Question: How can I deserialize a string in case-sensitive way? It looks like serialization is case-sensitive, what's the point in deserialization being not case-sensitive??

: trying to localize where and what is going on under the hood, I've set up DEBUGGER to download symbols and stepped into the FCL .NET code. I've stuck near these code (DbConnectionOptions.cs lines 873-921):
'''
private static NameValuePair ParseInternal(Hashtable parsetable, string connectionString, bool buildChain, Hashtable synonyms, bool firstKey) {
Debug.Assert(null != connectionString, "null connectionstring");
StringBuilder buffer = new StringBuilder();
NameValuePair localKeychain = null, keychain = null;
int nextStartPosition = 0;
int endPosition = connectionString.Length;
while (nextStartPosition < endPosition) {
int startPosition = nextStartPosition;
string keyname, keyvalue;
nextStartPosition = GetKeyValuePair(connectionString, startPosition, buffer, firstKey, out keyname, out keyvalue);
if (ADP.IsEmpty(keyname)) {
// if (nextStartPosition != endPosition) { throw; }
break;
}
string realkeyname = ((null != synonyms) ? (string)synonyms[keyname] : keyname);
if (!IsKeyNameValid(realkeyname)) {
throw ADP.KeywordNotSupported(keyname);
}
'''
The modification occurs somewhere inside the while loop, which looks for another key/value pair in every iteration. Unfortunately I can't 'add watch' to keyname and realkeyname variables. I suppose synonyms Hashtable is also important here.
- -
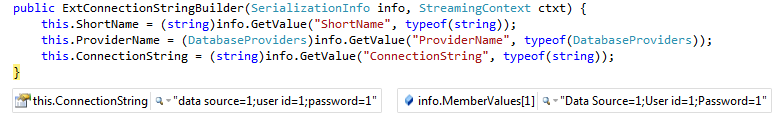
Answer: Because (<URL> for connection strings:
> Keywords are not case sensitive.
The values, however, case-sensitive (obviously, for passwords etc)